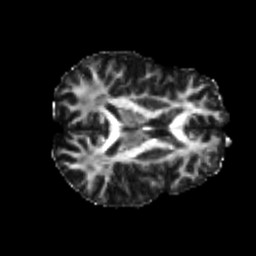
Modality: FA
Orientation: axial
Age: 22
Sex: male
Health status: healthy
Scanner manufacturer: philips
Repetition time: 7.389 s
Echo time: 0.08599 s